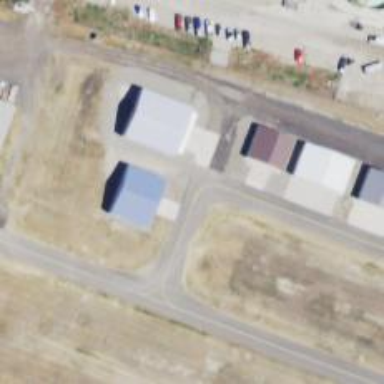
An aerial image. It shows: Asphalt taxiway in the airport.